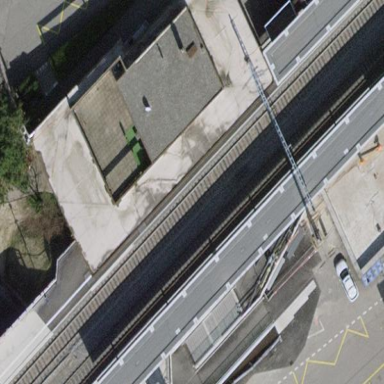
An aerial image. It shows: Train station building.